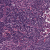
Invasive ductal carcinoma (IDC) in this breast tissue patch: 0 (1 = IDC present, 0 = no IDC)